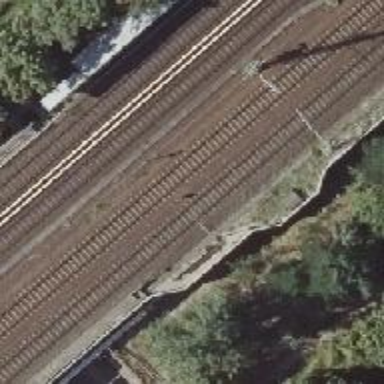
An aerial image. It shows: Railway signal.